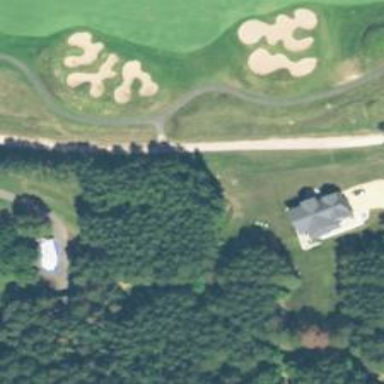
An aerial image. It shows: Service road used as golf cart path.